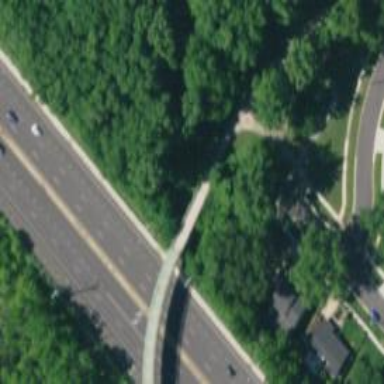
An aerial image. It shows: Cycleway bridge with excellent trail visibility.